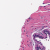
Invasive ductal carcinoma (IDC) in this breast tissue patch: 0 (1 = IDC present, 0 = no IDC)